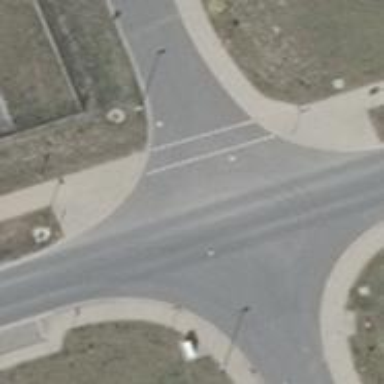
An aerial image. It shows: Tertiary road with asphalt surface. Separate sidewalks on both sides of the road.